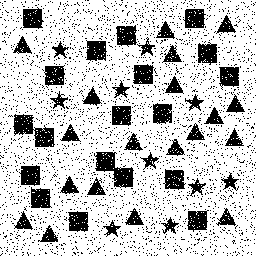
Squares: 19
Triangles: 19
Stars: 10
Total shapes: 48